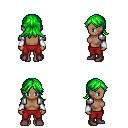
a pixel art fantasy rpg character, female body template, human, dark skin, steel arm armor, red pants, green loose hair, white cloth bracers, maroon shoes, four views (front, back, left, right), 2x2 character sprite sheet, small pixel art, hard edges, no anti-aliasing